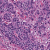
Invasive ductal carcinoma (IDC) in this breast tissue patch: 1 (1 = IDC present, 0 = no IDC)